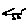
Label: bird